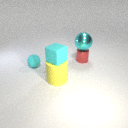
large yellow rubber cylinder below small cyan rubber cube